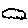
Label: cloud